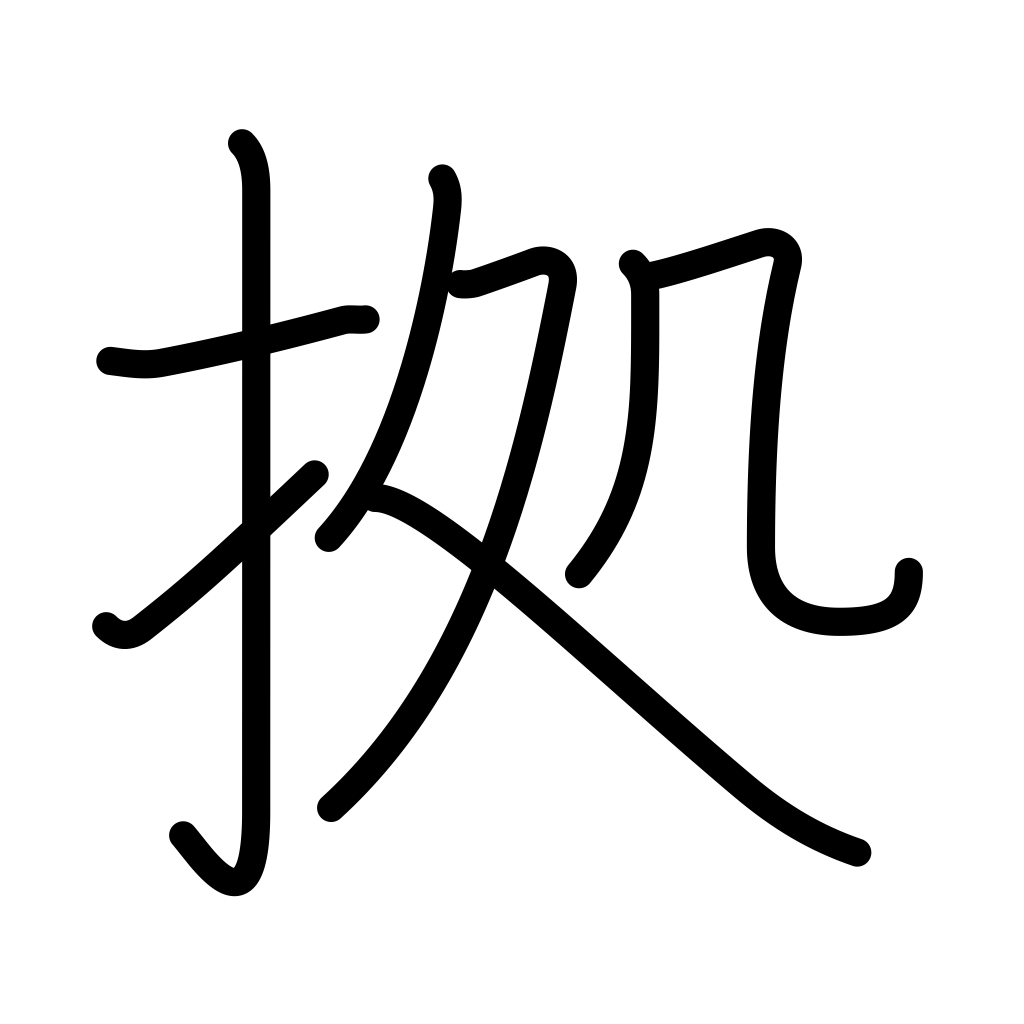
Meaning: foothold, based on, follow, therefore